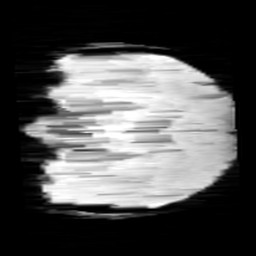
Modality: minIP
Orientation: coronal
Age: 10
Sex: male
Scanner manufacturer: siemens
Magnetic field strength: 3 T
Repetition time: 0.027 s
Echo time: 0.02 s